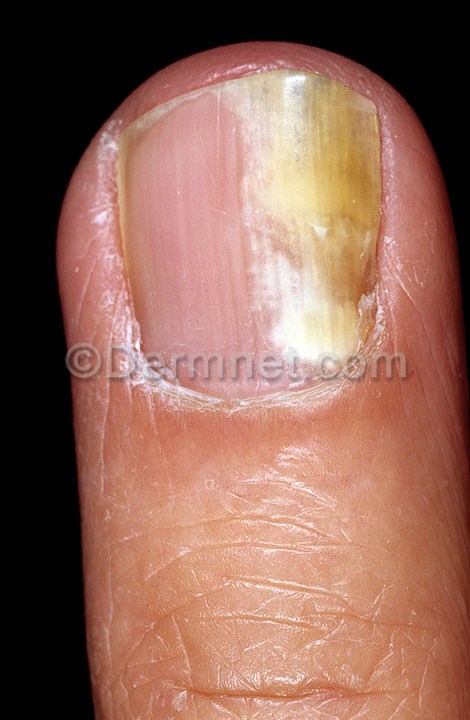
Disease: Nail Fungus and other Nail Disease